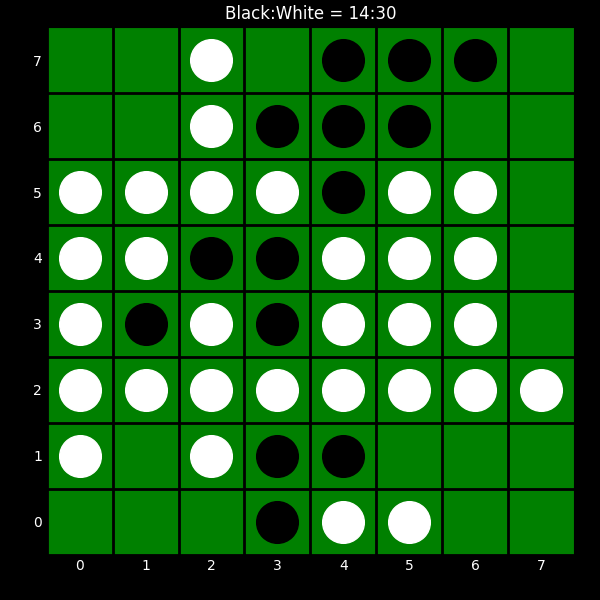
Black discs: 14
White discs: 30